Field crop: tomato
Growth stage: 1
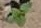
Species: solanum